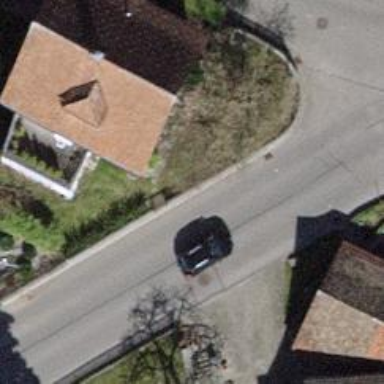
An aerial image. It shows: Detached building with gabled roof.